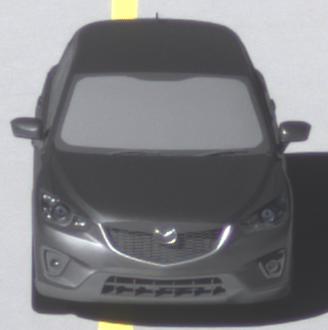
Make: Mazda
Model: CX-5 2.0 SKYACTIV-G 160
Detailed model: CX-5 (GH)
Model produced from: 2012/04
Model produced until: 2015/02
Doors: 5
Color: gray
Road condition: dry road
Daytime: morning or afternoon
Contrast: high contrast